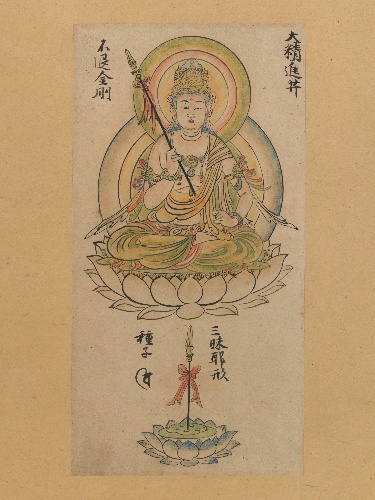
Title: 大精進菩薩図像　（「金胎仏画帖」より）|Daishōjin Bosatsu, from “Album of Buddhist Deities from the Diamond World and Womb World Mandalas”
Artist: Takuma Tametō
Artist bio: Japanese, active ca. 1132–74
Date: 12th century
Object type: Hanging scroll
Classification: Paintings
Medium: Fragment of an album, mounted as a hanging scroll; ink, color, and gold on paper
Culture: Japan
Period: Heian period (794–1185)
Dimensions: Image: 9 3/4 in. × 5 in. (24.7 × 12.7 cm)
Overall with mounting: 46 1/16 × 14 3/16 in. (117 × 36 cm)
Overall with knobs: 46 1/16 × 15 7/8 in. (117 × 40.3 cm)
Department: Asian Art
Credit line: Mary Griggs Burke Collection, Gift of the Mary and Jackson Burke Foundation, 2015
Accession year: 2015
Repository: Metropolitan Museum of Art, New York, NY
Tags: Bodhisattvas|Buddhism